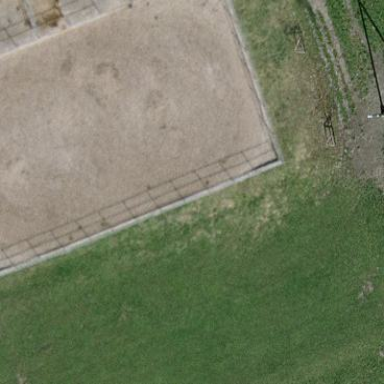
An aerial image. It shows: Equestrian pitch for leisure land use.